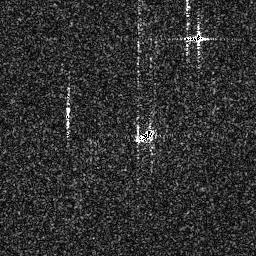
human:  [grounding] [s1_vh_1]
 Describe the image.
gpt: In the satellite image, there is  <ref>1 small ship </ref> <box>[[51, 48, 60, 55, 0]]</box> located at center,  <ref>1 small ship </ref> <box>[[69, 12, 81, 16, 0]]</box> located at top right.